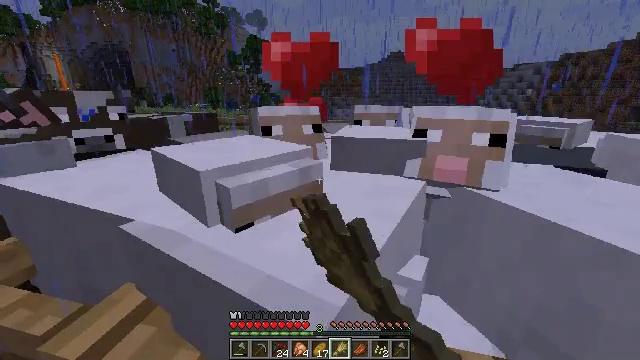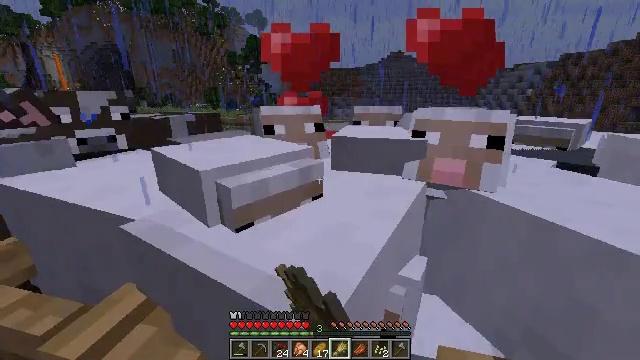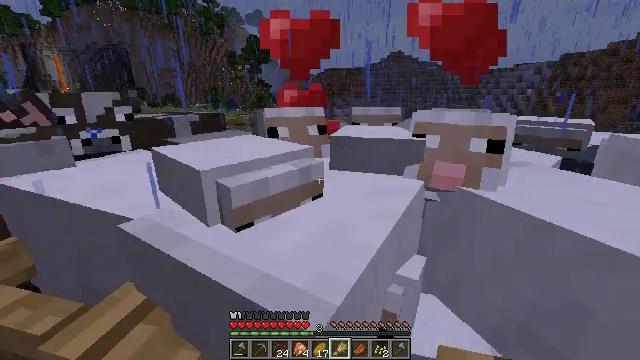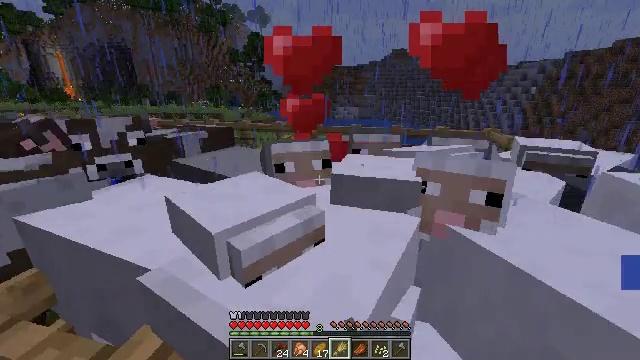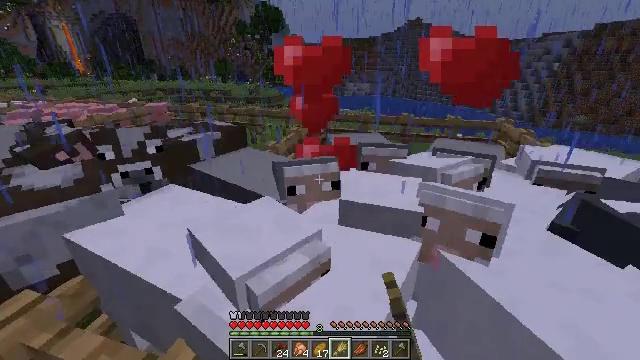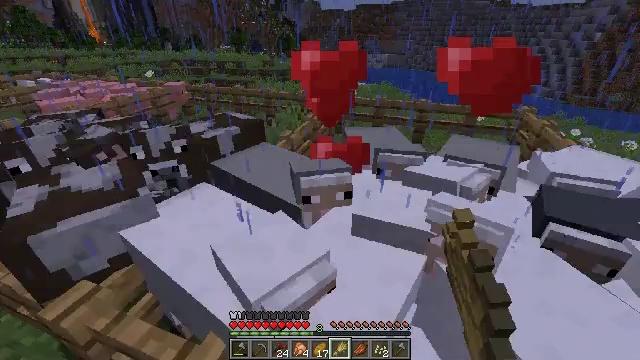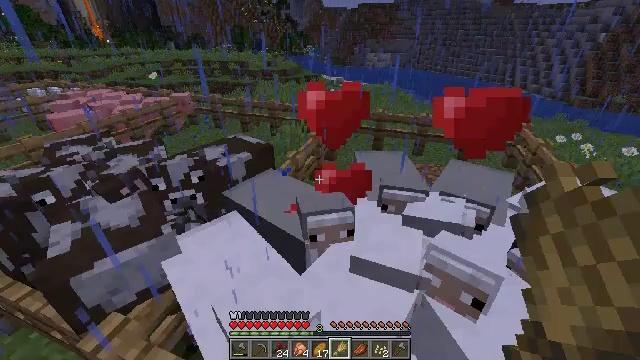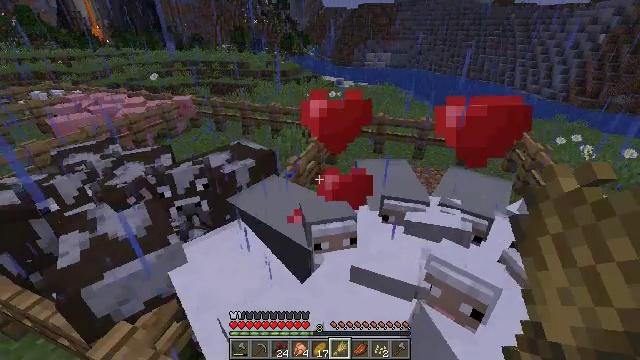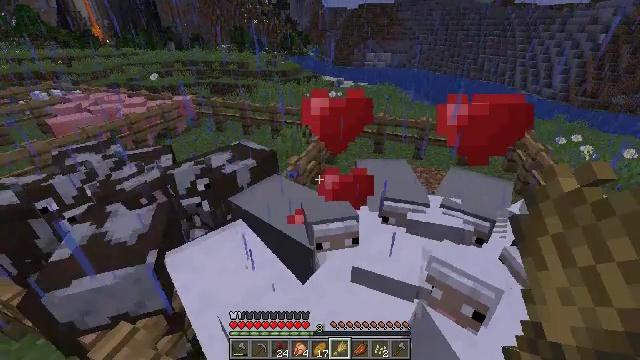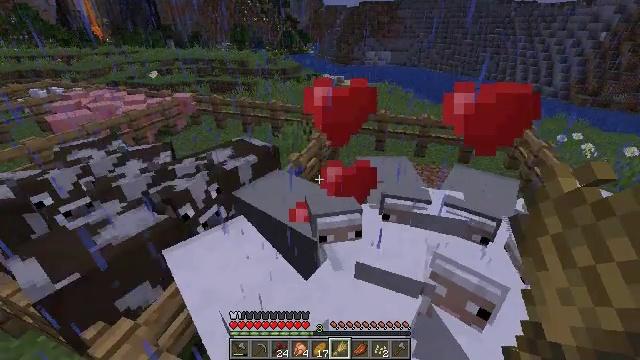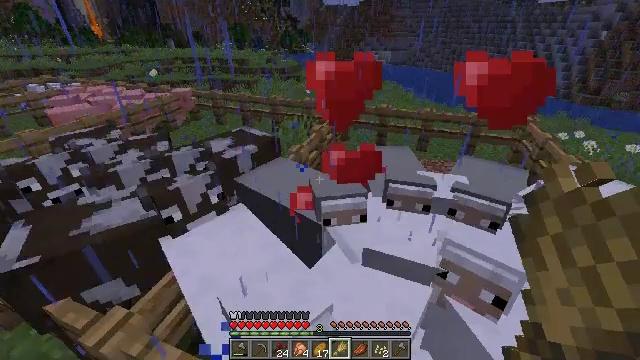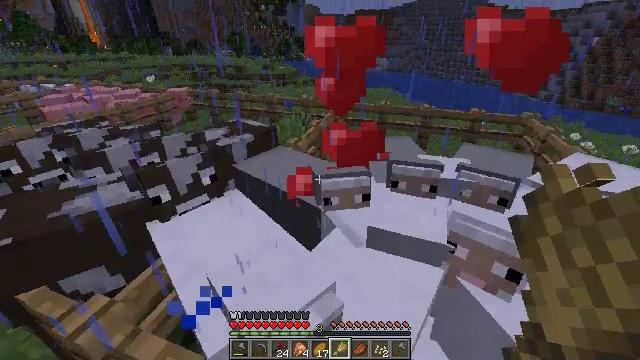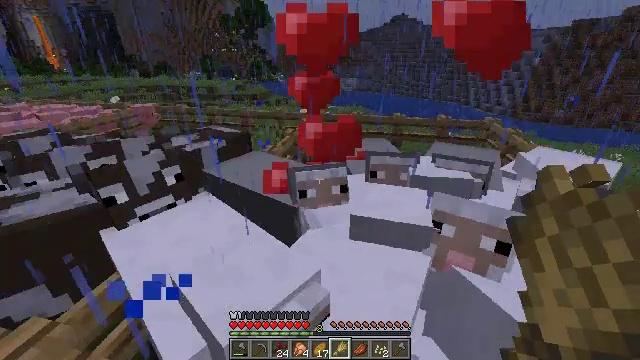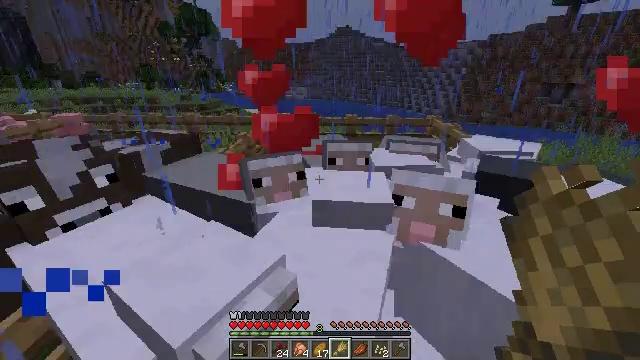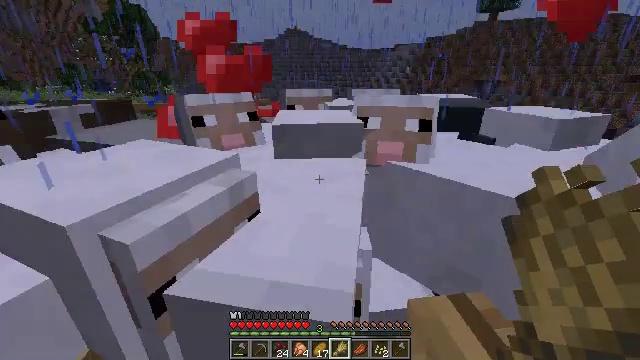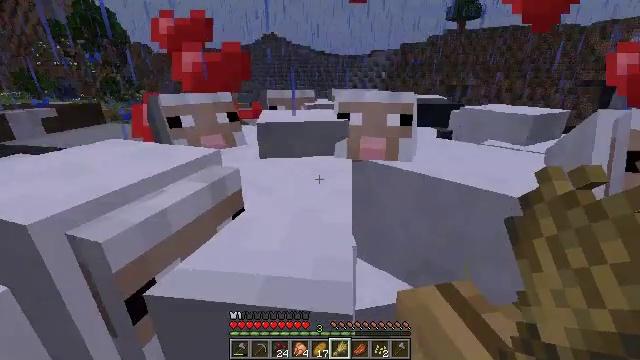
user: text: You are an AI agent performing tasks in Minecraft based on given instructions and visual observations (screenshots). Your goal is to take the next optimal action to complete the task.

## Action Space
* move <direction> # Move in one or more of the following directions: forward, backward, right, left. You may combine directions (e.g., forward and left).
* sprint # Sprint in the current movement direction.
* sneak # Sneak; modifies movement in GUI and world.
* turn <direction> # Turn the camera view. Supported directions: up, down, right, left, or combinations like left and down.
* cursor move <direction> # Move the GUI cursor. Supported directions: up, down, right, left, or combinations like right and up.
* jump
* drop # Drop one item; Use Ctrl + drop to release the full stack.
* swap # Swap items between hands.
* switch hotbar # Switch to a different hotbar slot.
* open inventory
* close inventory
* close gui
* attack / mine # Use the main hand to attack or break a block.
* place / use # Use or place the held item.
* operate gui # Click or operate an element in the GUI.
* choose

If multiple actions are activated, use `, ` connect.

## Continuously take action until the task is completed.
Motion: motion action
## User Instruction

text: Drop rotten flesh.
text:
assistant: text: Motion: no_op
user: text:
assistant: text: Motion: no_op
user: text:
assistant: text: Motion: jump
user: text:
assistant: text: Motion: move forward, turn left and down, use / place, jump
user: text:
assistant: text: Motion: move forward, turn left and down, use / place, jump
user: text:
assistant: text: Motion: move forward, use / place, jump
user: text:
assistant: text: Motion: move forward, use / place
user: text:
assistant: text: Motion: use / place
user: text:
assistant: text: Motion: use / place
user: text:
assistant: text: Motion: use / place
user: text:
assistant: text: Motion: turn up, use / place
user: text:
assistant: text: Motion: turn right and up, use / place
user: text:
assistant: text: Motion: turn right and up
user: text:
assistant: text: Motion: turn right, use / place
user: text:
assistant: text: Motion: turn right and up, use / place
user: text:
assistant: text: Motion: turn right and up, use / place
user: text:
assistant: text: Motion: turn right, use / place, jump
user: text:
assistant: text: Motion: turn down, use / place, jump
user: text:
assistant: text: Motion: move forward, turn down, use / place, jump
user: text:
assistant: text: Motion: move forward, use / place, jump
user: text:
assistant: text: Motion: move forward, turn down, use / place, jump
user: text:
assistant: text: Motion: move forward, turn down, use / place
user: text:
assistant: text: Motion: turn down, use / place
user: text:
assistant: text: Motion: use / place
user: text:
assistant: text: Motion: turn up, use / place
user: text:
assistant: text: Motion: turn up
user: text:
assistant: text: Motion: use / place
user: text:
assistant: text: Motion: use / place
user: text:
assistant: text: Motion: use / place
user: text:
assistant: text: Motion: turn right and up, use / place, jump